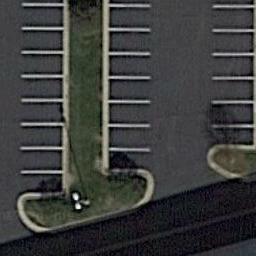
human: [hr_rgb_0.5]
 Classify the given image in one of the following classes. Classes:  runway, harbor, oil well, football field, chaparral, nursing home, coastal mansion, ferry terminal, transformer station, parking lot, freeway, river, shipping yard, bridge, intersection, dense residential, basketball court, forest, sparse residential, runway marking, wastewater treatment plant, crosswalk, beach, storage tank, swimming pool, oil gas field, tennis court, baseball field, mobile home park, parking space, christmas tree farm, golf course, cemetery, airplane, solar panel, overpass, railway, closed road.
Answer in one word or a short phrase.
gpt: parking space